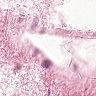
Metastatic tissue present: no